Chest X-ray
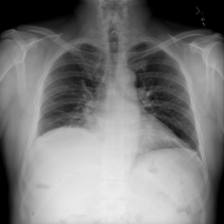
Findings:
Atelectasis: positive
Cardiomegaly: negative
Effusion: negative
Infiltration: positive
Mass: negative
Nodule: negative
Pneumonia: negative
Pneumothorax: negative
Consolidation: negative
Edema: negative
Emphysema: negative
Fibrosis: negative
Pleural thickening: negative
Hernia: negative